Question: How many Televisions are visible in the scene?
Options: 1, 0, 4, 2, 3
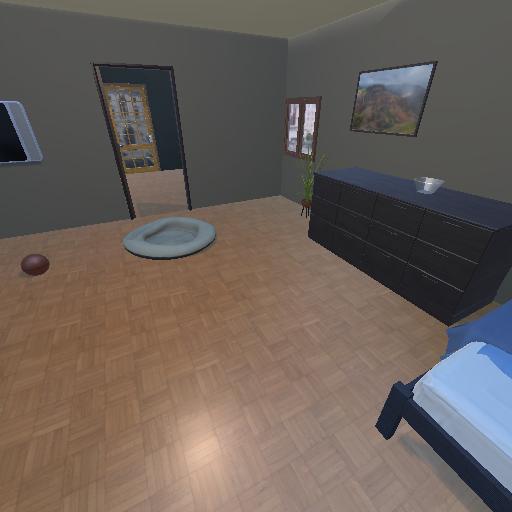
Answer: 1